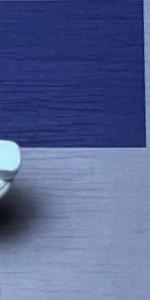
Label: Empty